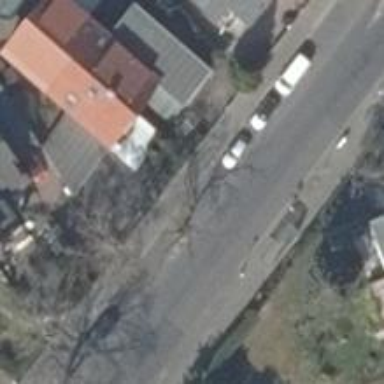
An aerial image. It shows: Beautiful avenue lined with deciduous broadleaved trees.